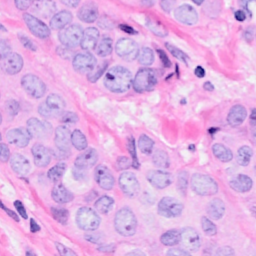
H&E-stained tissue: Breast